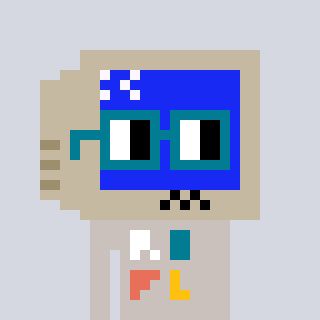
a pixel art character with square dark green glasses, a old monitor-shaped head and a foggrey-colored body on a cool background